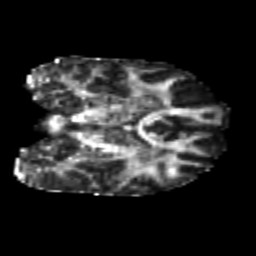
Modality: FA
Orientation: coronal
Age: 22
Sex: female
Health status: healthy
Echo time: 0.074 s